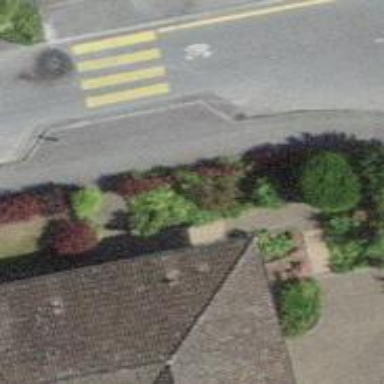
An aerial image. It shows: Sidewalk.